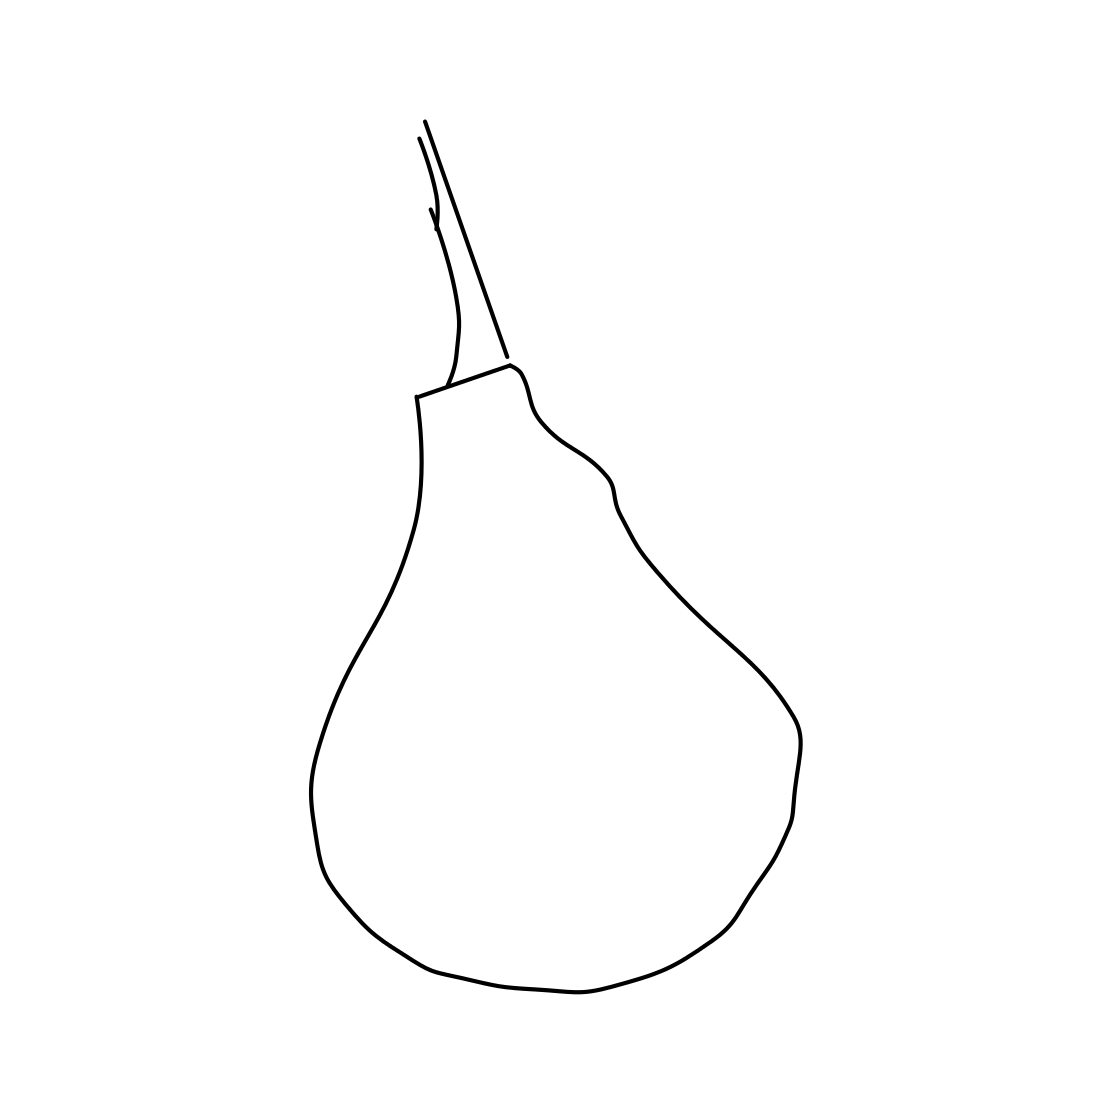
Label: pear